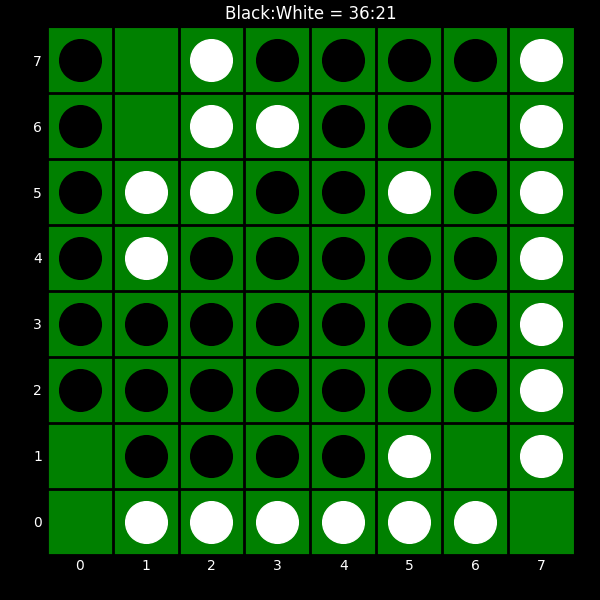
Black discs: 36
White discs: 21